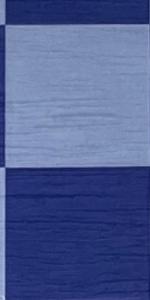
Label: Empty